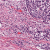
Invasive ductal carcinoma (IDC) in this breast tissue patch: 1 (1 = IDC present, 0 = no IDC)